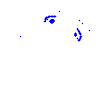
Particle: electron